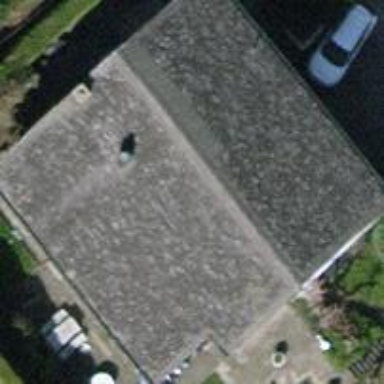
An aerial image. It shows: Detached building with gabled roof.